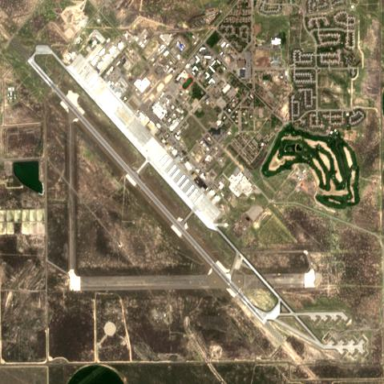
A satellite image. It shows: Military airfield located within aerodrome.